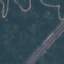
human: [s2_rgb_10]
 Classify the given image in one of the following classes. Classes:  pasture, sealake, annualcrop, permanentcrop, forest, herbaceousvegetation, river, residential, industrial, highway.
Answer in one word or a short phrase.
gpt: Highway